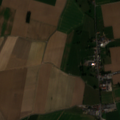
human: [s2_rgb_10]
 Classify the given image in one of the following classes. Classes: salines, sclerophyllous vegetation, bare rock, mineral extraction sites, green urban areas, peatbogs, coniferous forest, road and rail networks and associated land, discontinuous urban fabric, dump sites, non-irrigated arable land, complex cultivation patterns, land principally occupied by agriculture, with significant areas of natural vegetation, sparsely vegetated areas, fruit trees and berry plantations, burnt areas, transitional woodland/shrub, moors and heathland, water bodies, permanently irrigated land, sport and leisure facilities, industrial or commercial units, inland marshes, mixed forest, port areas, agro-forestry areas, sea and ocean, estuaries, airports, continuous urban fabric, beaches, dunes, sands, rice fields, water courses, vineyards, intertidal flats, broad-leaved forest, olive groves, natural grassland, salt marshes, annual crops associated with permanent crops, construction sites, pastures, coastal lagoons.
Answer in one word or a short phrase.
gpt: discontinuous urban fabric, non-irrigated arable land, pastures, complex cultivation patterns